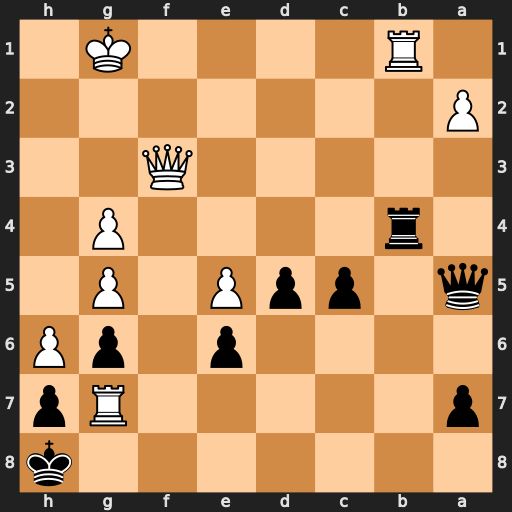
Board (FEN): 7k/p5Rp/4p1pP/q1ppP1P1/1r4P1/5Q2/P7/1R4K1
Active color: b
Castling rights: -
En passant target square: -
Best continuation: Rxb1+ Kg2 Qxa2+ Kg3 Rb3 Rb7 Rxf3+